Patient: sex M, age 64
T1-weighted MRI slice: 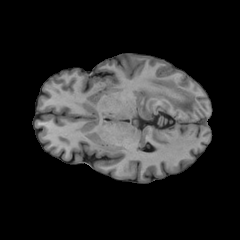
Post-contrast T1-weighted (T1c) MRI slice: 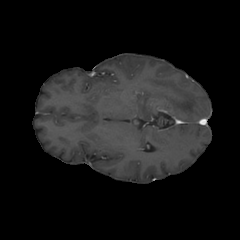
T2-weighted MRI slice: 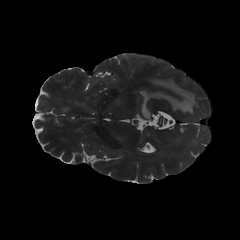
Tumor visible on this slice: yes
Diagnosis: Glioblastoma, IDH-wildtype
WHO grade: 4